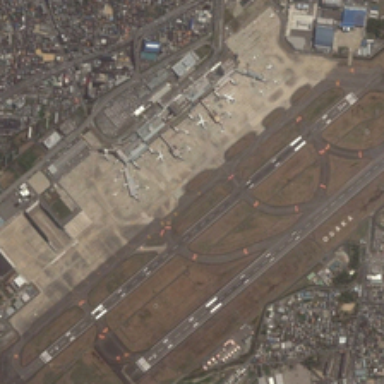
Many buildings are near an airport with some planes .